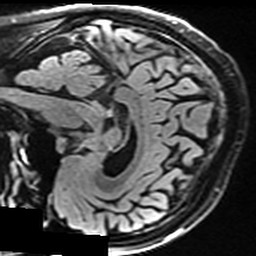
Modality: T2w
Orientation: sagittal
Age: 35
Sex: male
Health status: healthy
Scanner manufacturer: ge
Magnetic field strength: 3 T
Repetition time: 12 s
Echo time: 0.09318 s